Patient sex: F
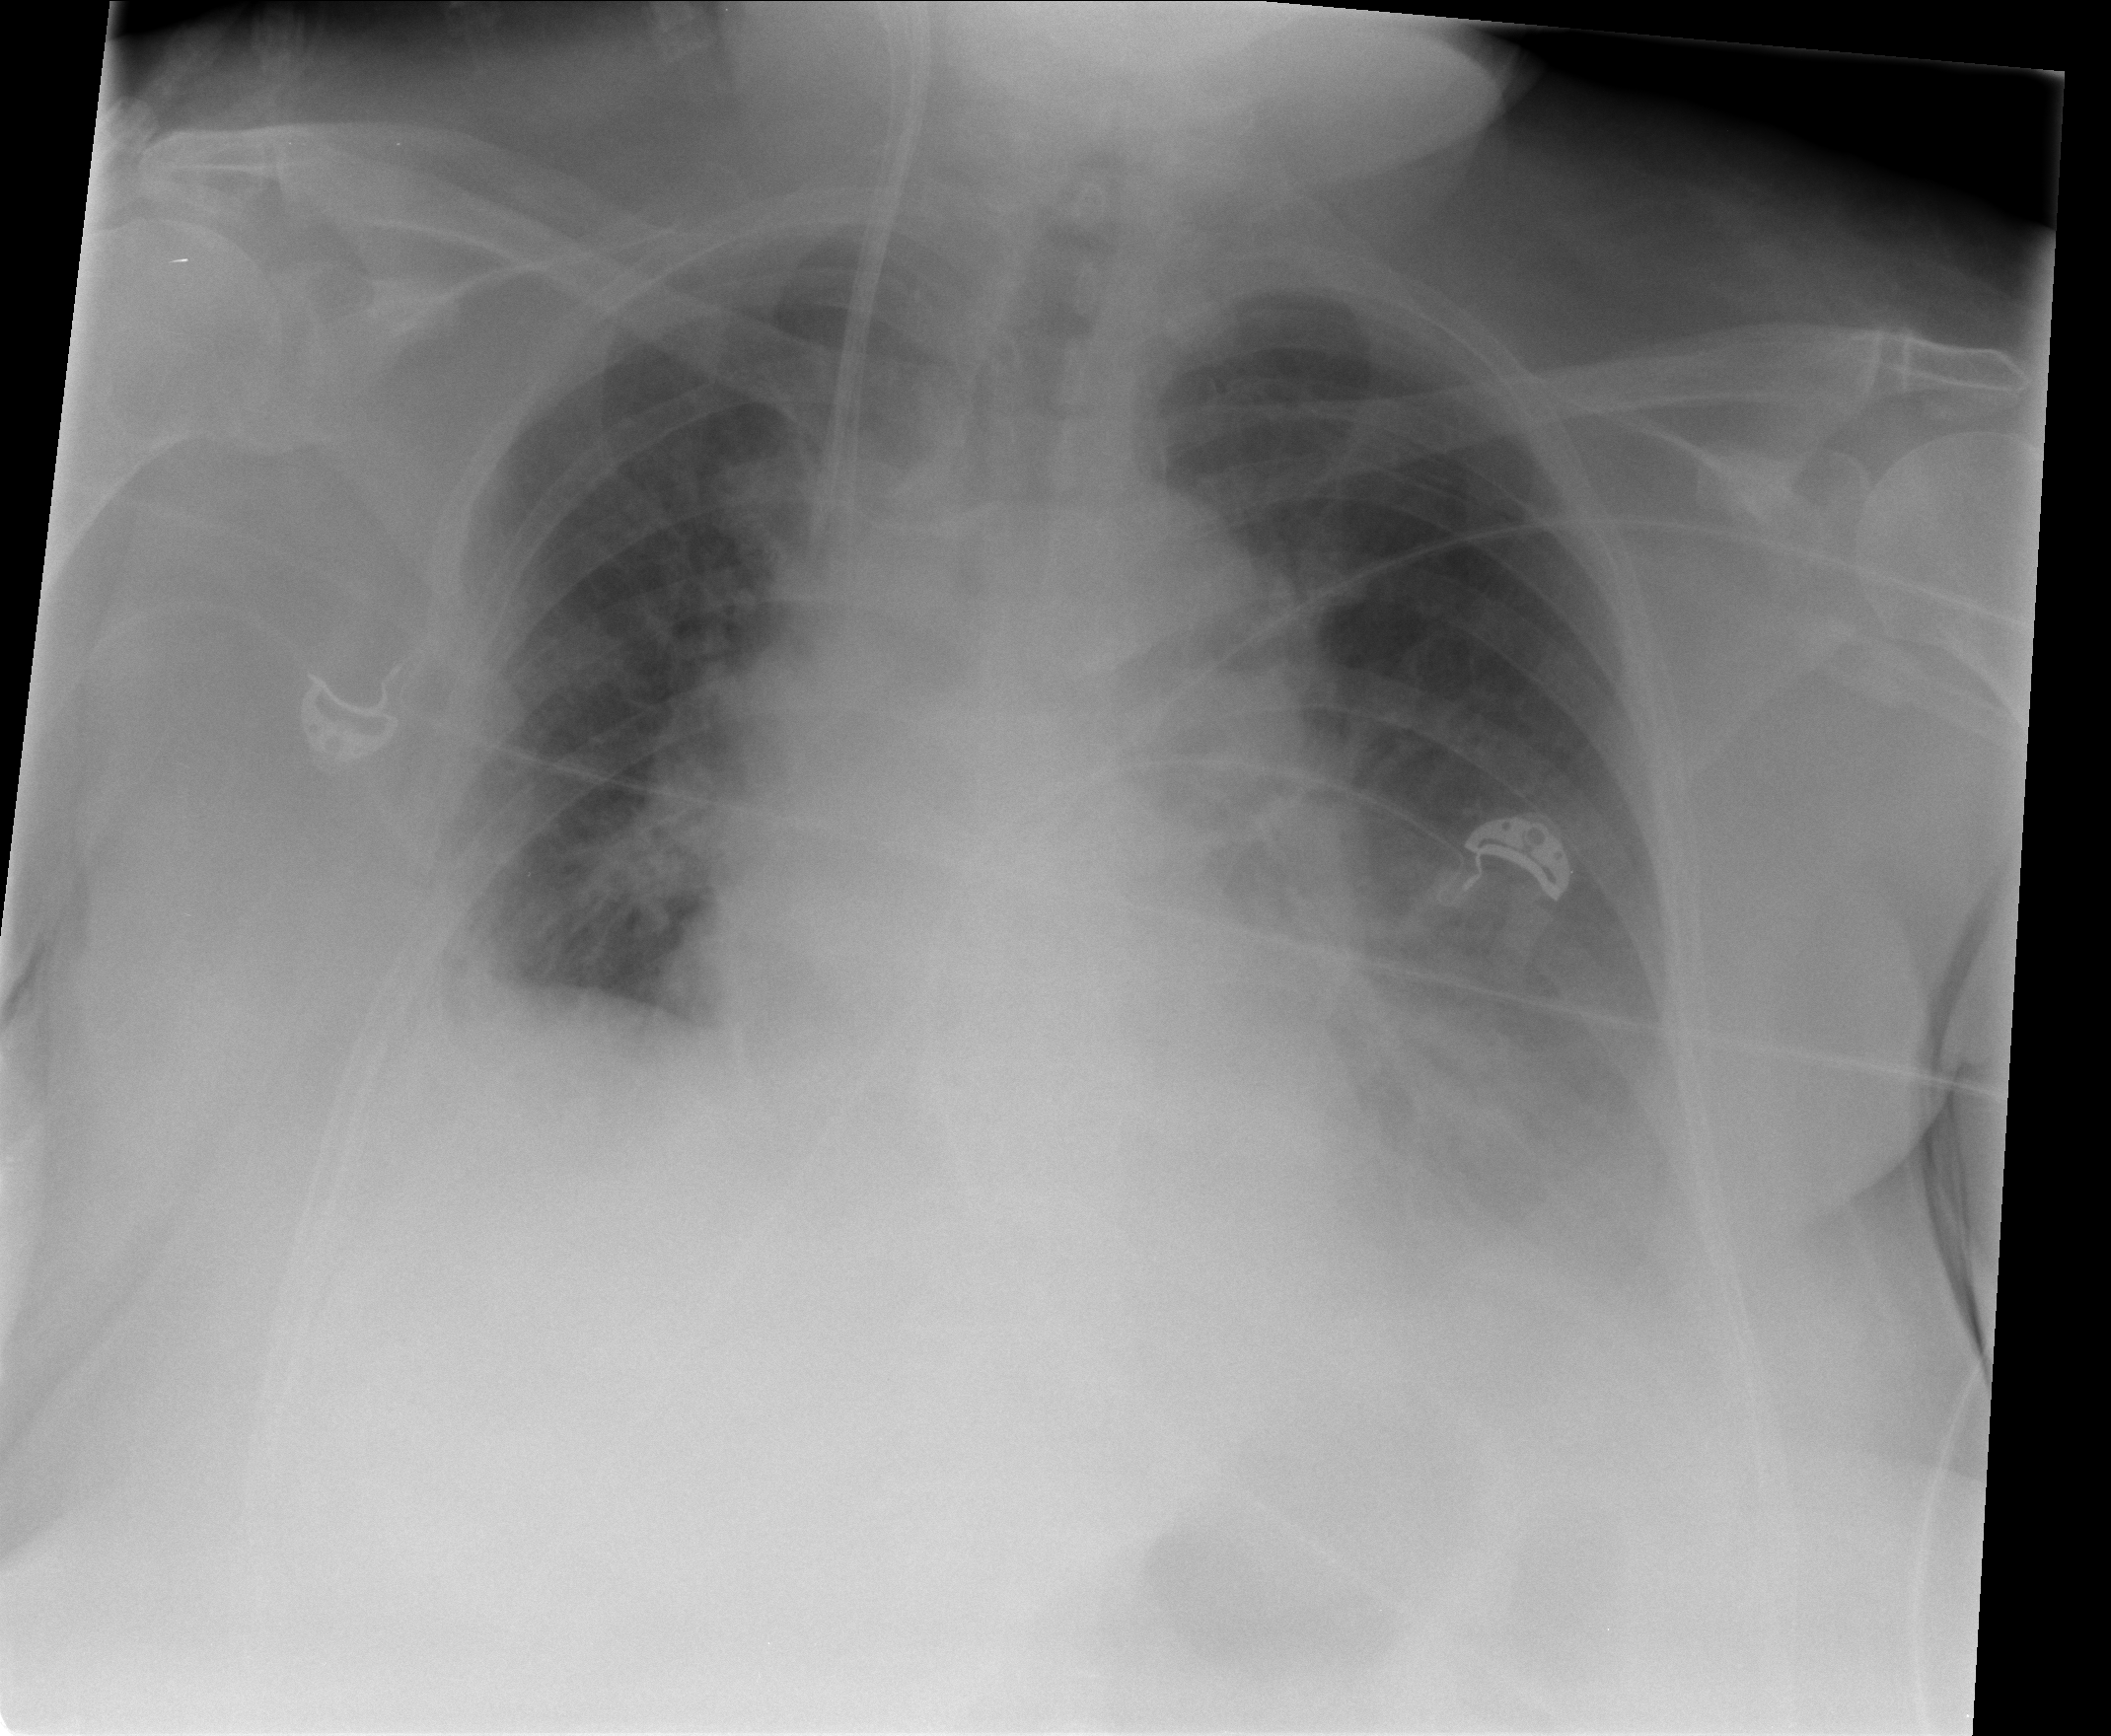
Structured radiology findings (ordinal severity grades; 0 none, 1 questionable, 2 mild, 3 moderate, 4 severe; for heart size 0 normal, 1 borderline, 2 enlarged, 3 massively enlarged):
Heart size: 0
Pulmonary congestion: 1
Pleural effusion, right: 2
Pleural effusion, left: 2
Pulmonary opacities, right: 1
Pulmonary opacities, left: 2
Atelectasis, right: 2
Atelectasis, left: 2